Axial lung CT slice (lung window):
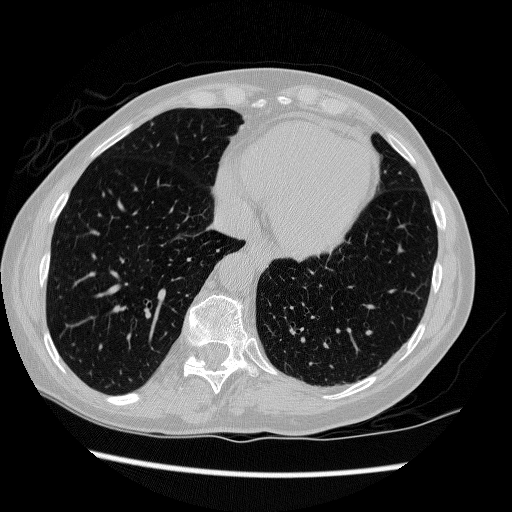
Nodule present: no